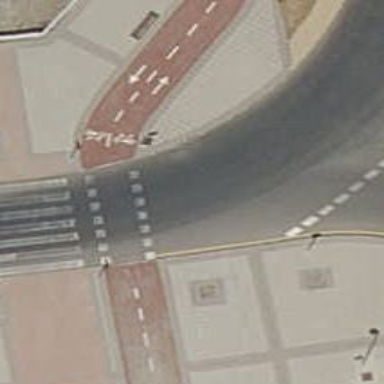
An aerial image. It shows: Kerb barrier.